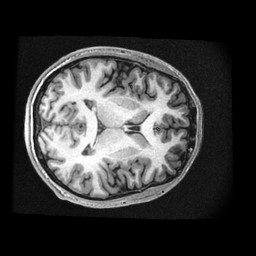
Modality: T1w
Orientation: axial
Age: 22
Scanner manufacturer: ge
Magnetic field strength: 3 T
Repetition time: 0.008316 s
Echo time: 0.003104 s